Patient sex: M
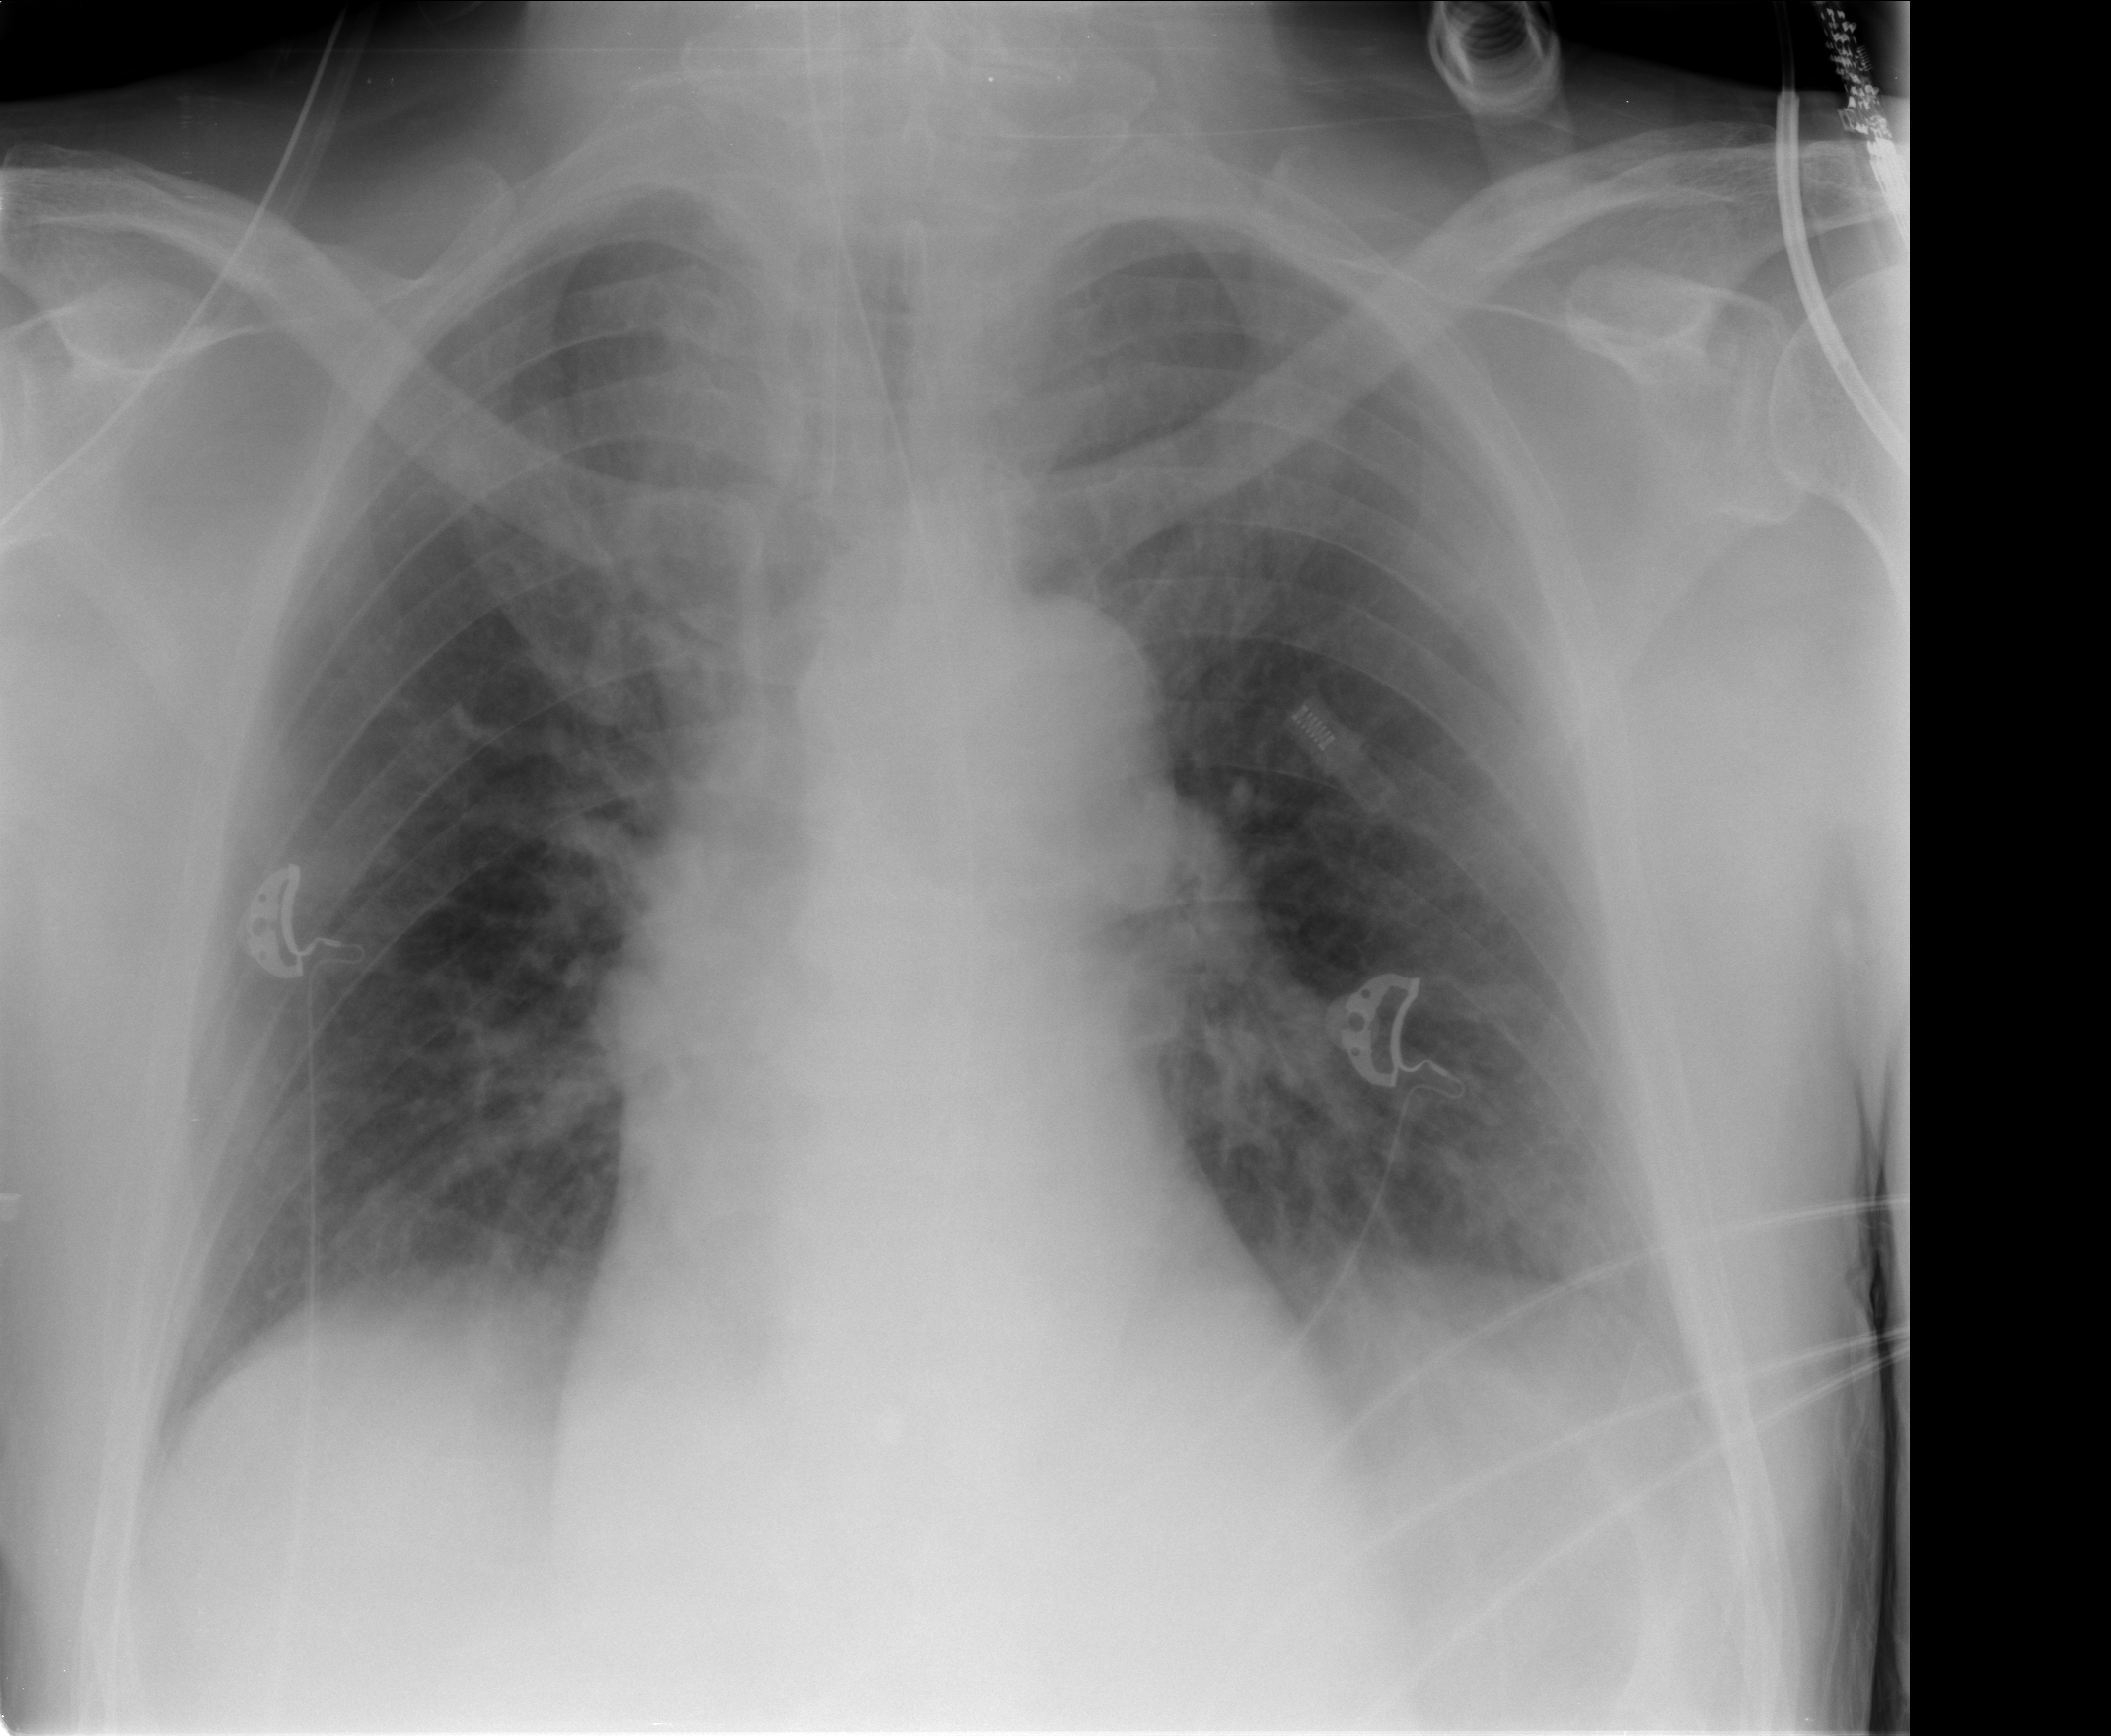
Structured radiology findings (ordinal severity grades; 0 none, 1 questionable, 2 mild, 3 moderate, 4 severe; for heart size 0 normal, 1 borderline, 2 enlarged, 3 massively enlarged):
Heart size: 0
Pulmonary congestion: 1
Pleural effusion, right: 0
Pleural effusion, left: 0
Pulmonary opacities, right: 0
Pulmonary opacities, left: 2
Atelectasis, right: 2
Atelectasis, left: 2